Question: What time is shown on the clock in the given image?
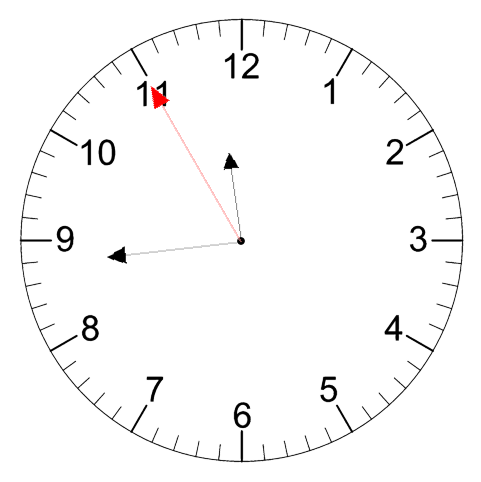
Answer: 11:43:55